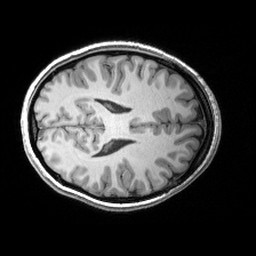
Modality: T1w
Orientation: axial
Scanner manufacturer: siemens
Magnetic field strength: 3 T
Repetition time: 2.53 s
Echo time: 0.00299 s